You are looking at the unprocessed time series of a bearing vibration snapshot. Determine the bearing's health state. Answer with exactly one of: normal, inner_race, outer_race, ball.
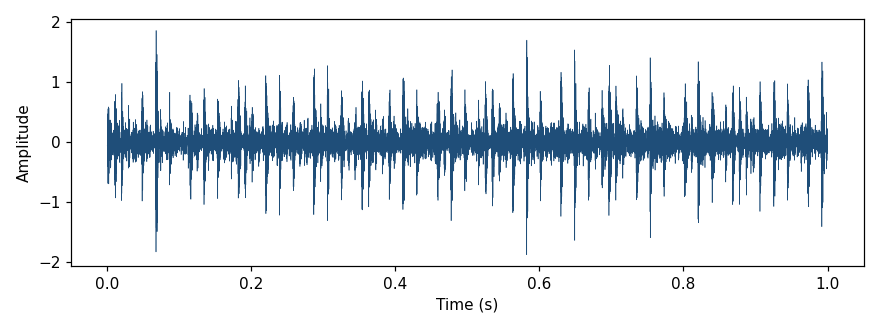
Answer: outer_race